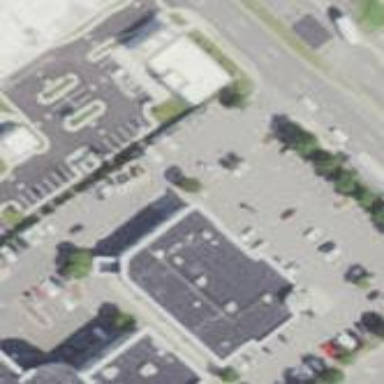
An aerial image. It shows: Building.